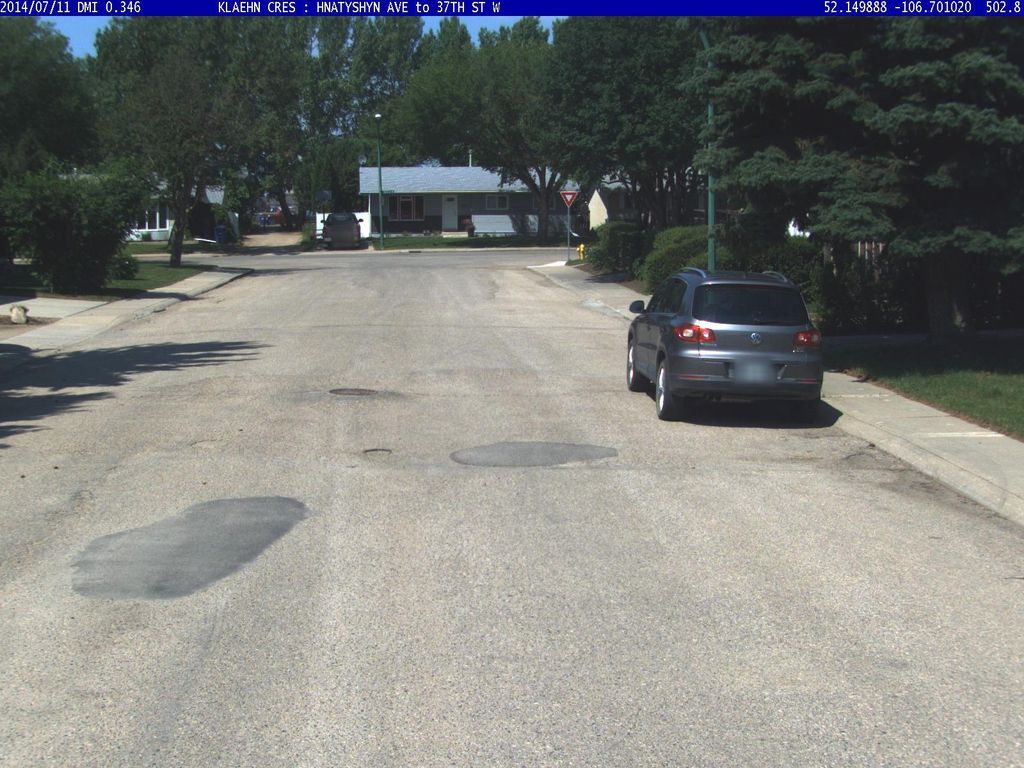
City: saskatoon